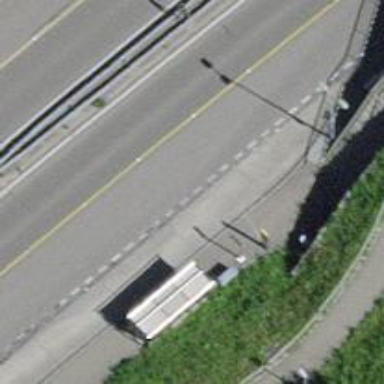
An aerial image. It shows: Platform with shelter for public transport.